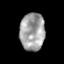
Tissue: prostate
Cell type: T cells
Senescence score: 0.3508
Nuclear area (px): 915
Mean DAPI intensity: 162.669